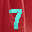
Label: 7